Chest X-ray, PA view. Patient: 55 years old, sex F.
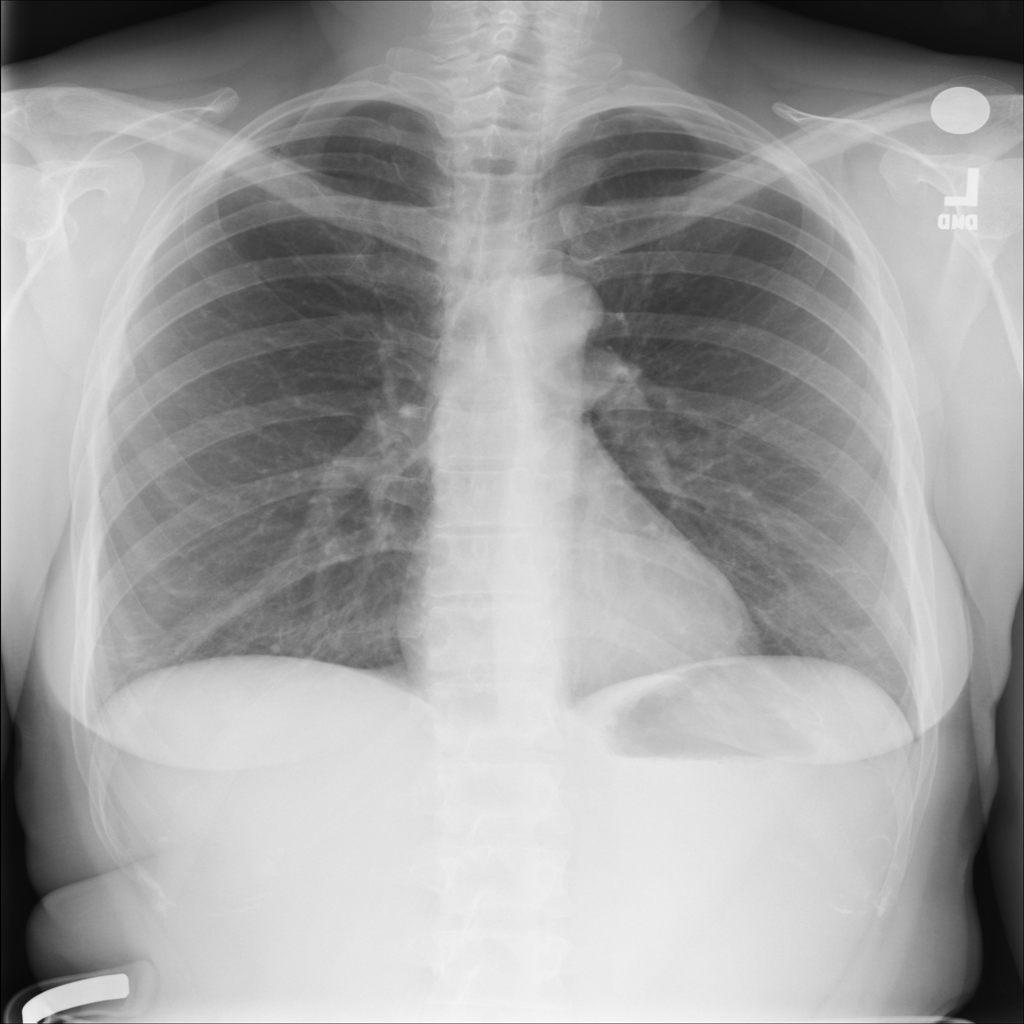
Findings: No Finding